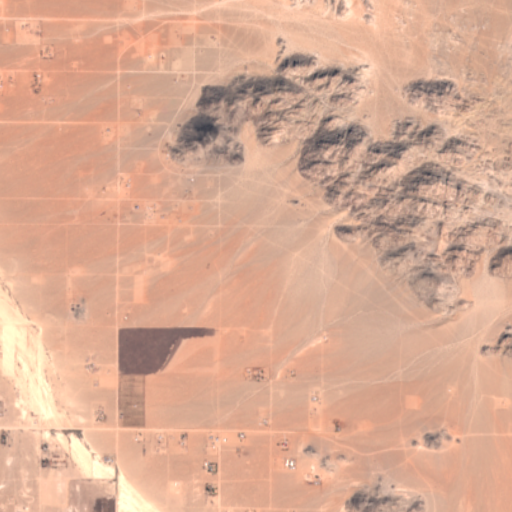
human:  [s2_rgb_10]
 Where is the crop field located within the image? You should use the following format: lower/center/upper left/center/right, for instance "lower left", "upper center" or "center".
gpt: The crop field is located in the lower left of the image.
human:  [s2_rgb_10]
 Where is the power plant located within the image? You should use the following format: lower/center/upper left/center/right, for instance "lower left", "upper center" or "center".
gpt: There is no power plant in the image.